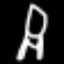
Label: chair